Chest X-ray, PA view. Patient: 43 years old, sex F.
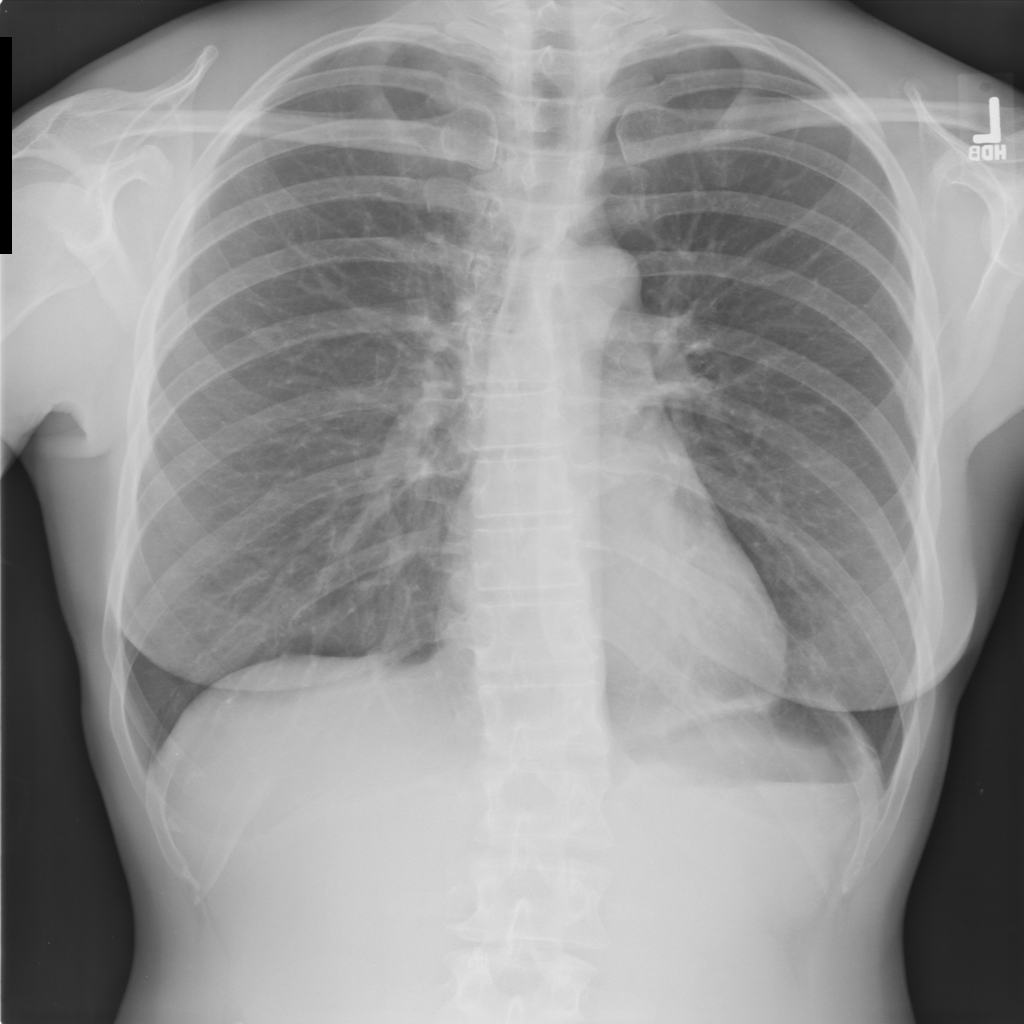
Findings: No Finding